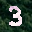
Label: 3